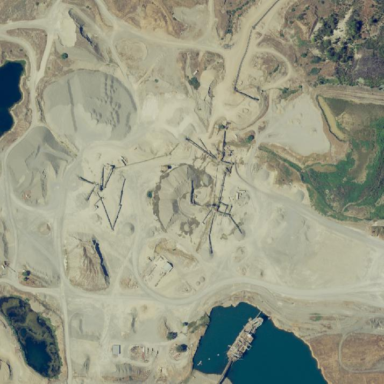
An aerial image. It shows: Quarry area.